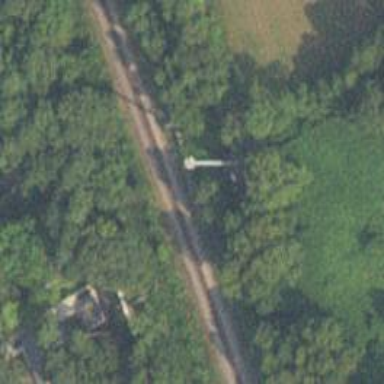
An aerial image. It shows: Mast tower used for communication.